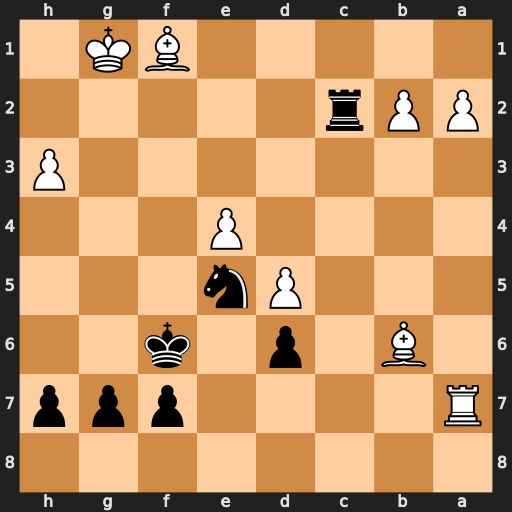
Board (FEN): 8/R4ppp/1B1p1k2/3Pn3/4P3/7P/PPr5/5BK1
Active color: b
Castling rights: -
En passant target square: -
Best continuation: Nf3+ Kh1 Rh2#